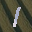
Label: 1